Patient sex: M
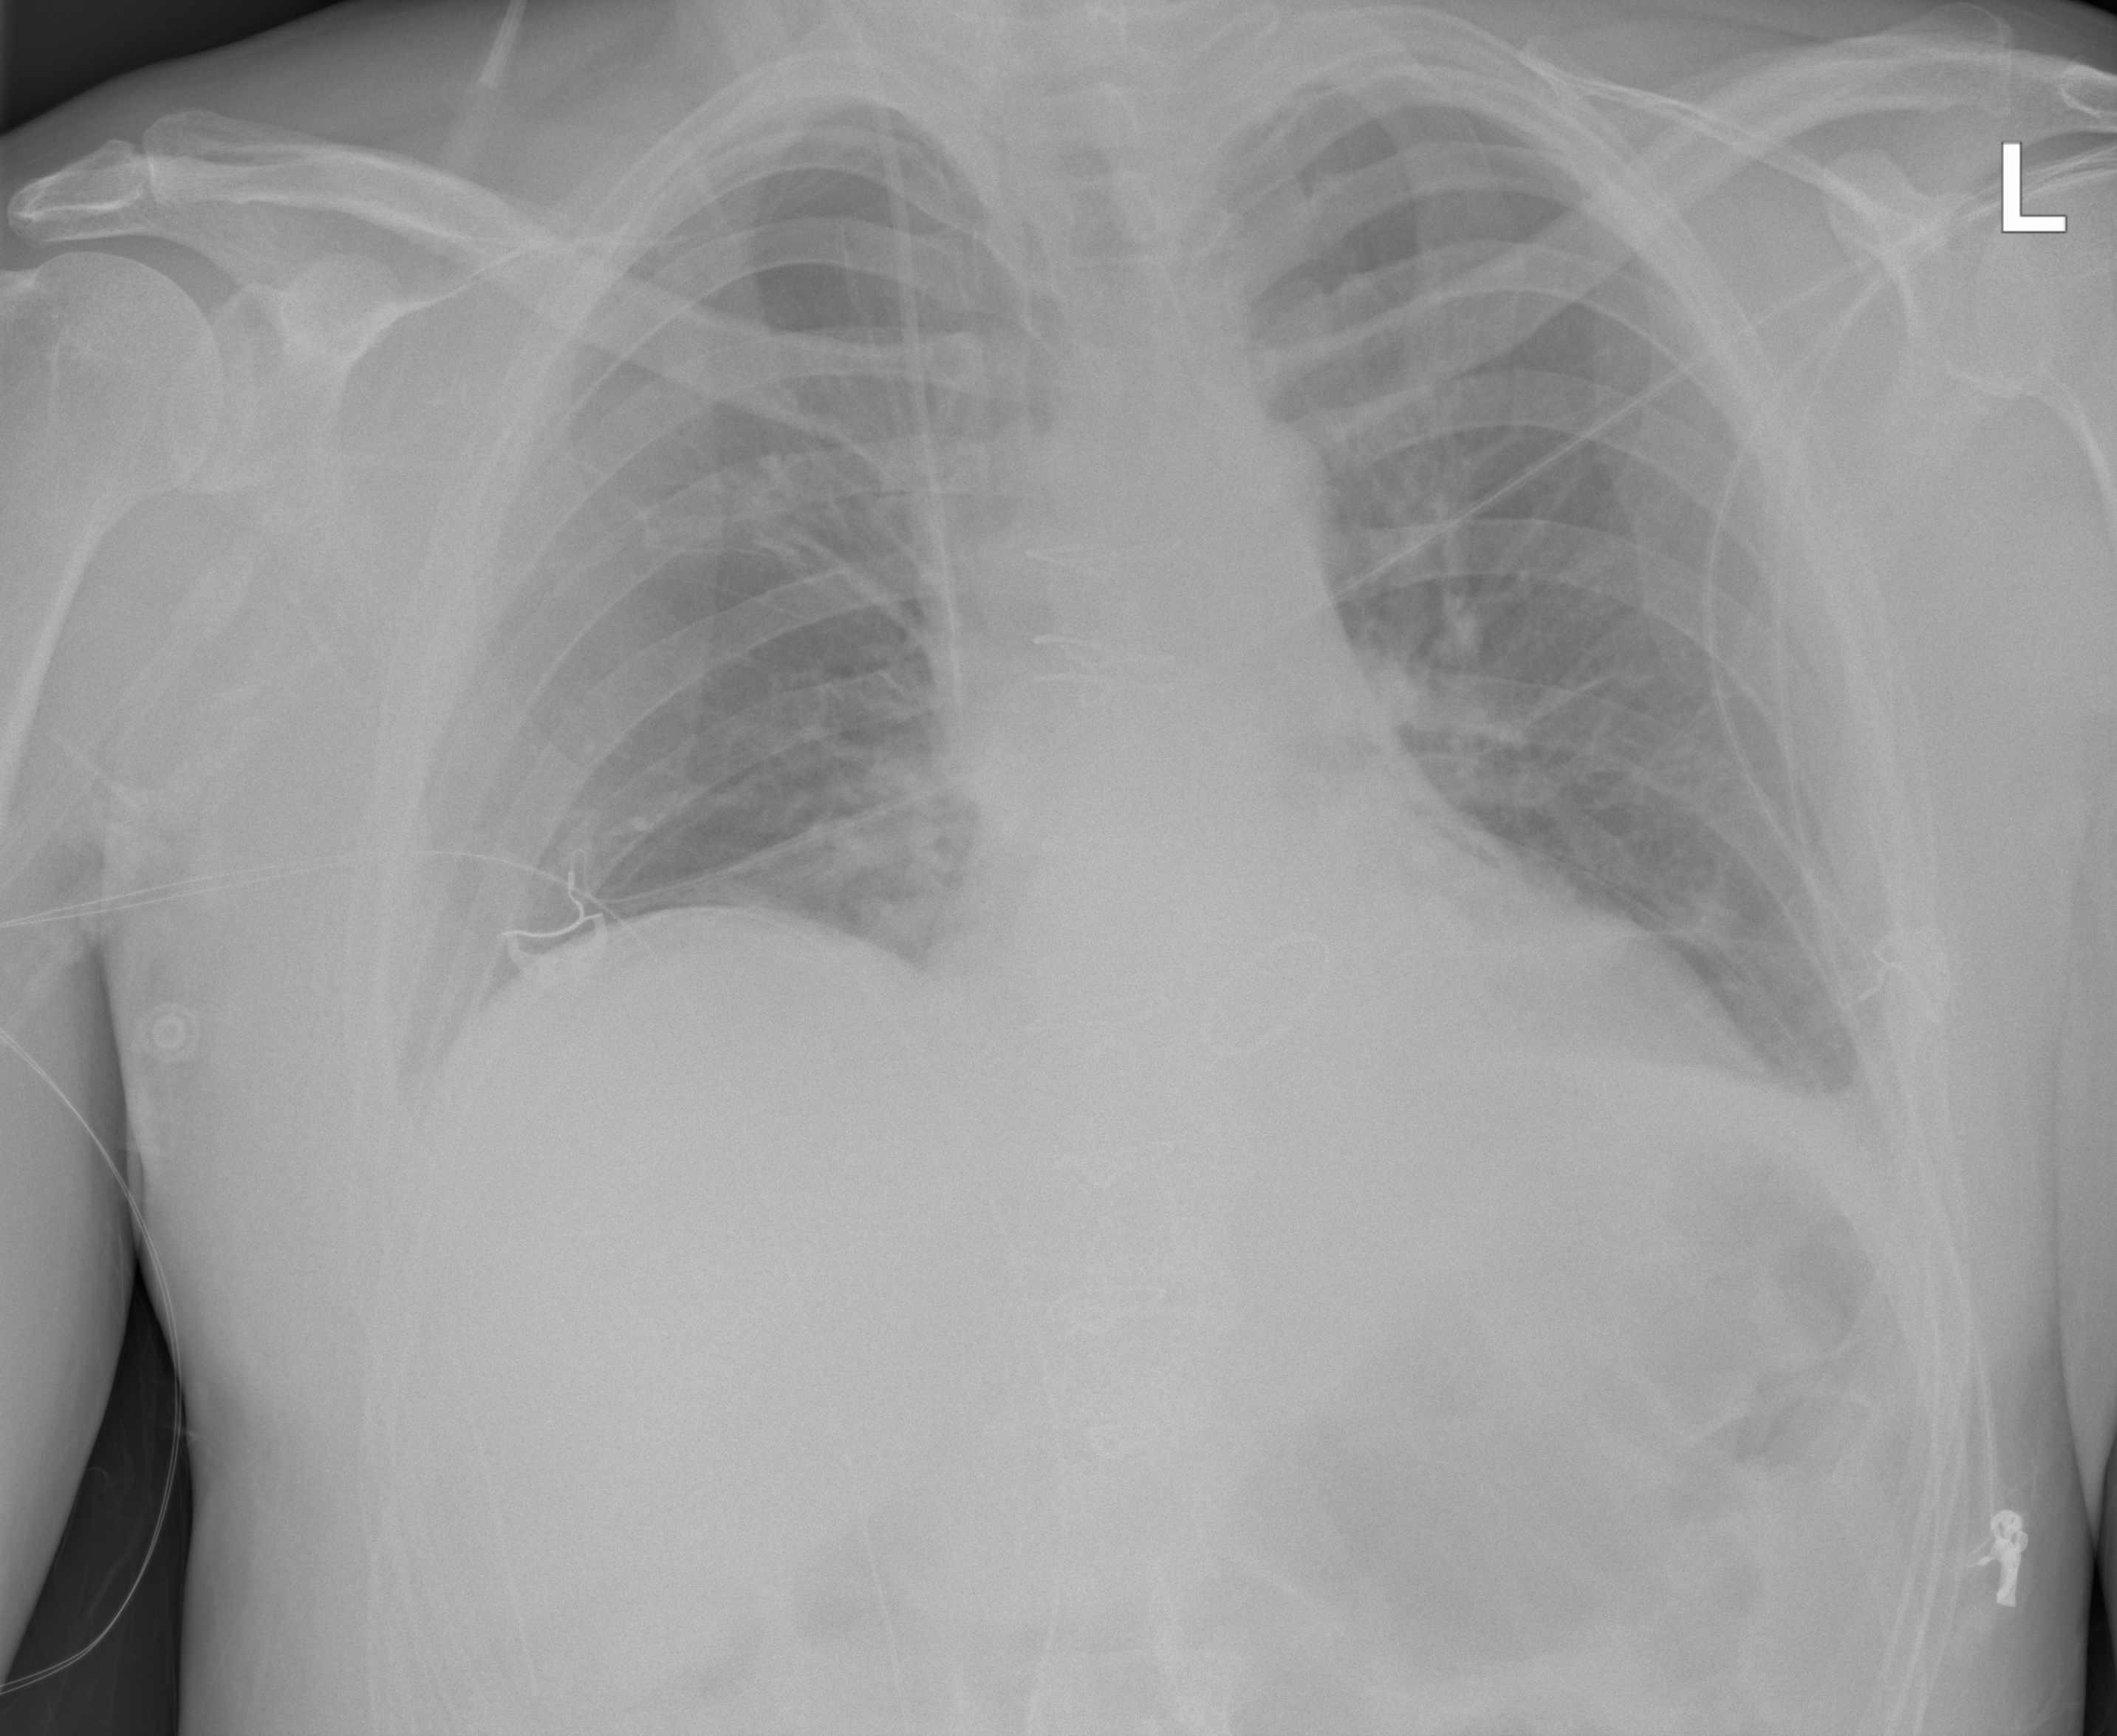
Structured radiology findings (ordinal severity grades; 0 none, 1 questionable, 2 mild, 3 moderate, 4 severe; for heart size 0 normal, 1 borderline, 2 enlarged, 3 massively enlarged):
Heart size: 1
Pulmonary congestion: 0
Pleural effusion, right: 0
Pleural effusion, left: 0
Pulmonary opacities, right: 0
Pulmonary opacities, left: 0
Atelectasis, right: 2
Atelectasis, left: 2